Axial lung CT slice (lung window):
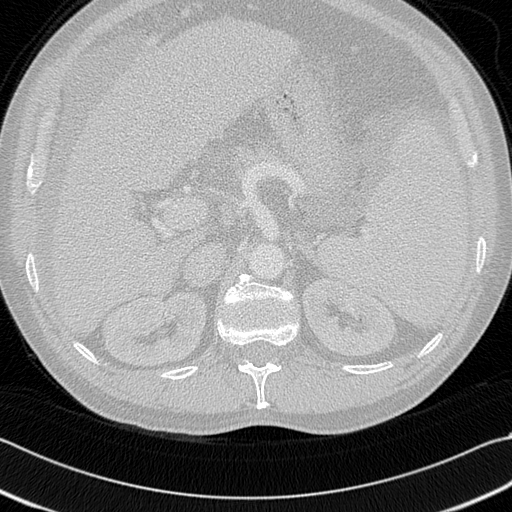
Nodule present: no